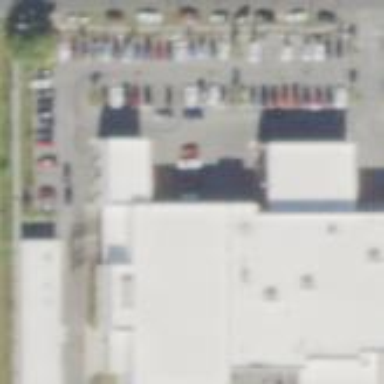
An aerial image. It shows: Building that houses car shop.